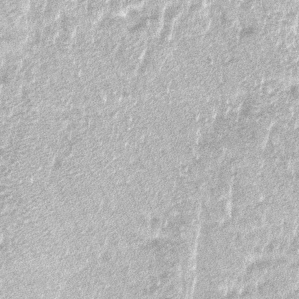
Label: frost